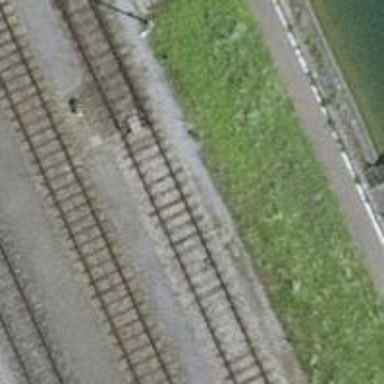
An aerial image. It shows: Railway spur service.